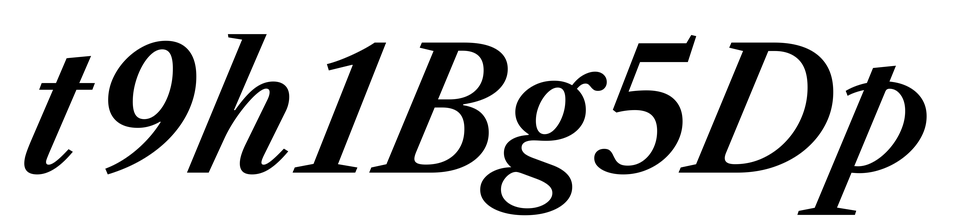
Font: LibreCaslonText-Italic_SemiBold_Italic